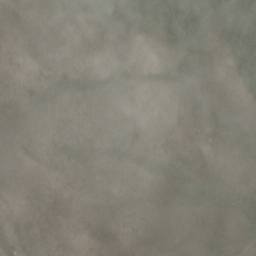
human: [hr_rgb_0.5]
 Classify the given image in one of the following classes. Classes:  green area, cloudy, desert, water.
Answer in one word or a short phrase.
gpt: cloudy